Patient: sex F, age 54
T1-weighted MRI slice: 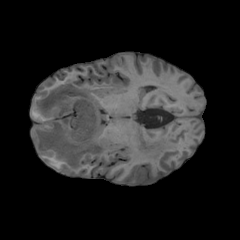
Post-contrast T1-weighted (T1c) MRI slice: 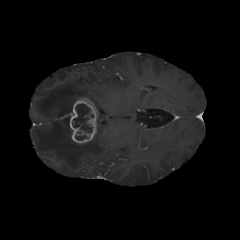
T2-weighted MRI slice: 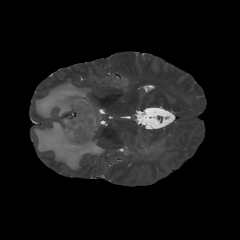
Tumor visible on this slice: yes
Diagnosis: Glioblastoma, IDH-wildtype
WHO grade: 4